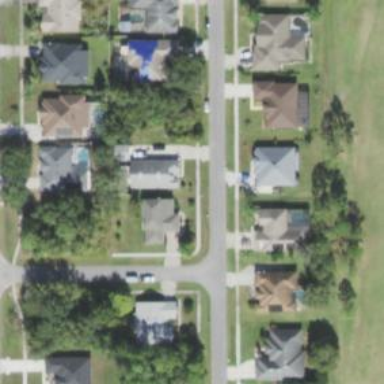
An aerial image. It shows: Residential road with sidewalk on the left side.